Question: I have following small block of code to set validation on edit text when a button is pressed and display the validation message in a dialog.
'''
setContentView(R.layout.addnewcontacts);
Button buttonSave = (Button) findViewById(R.id.buttonSave);
final EditText editTextName = (EditText) findViewById(R.id.editTextName);
buttonSave.setOnClickListener(new View.OnClickListener() {
@Override
public void onClick(View arg0) {
if (editTextName.getText().toString().length() == 0) {
editTextName.setError( "First name is required!" );
}
}
});
}
'''
Code is working fine but the popup is not displaying text in it.

Why popup is not showing text?
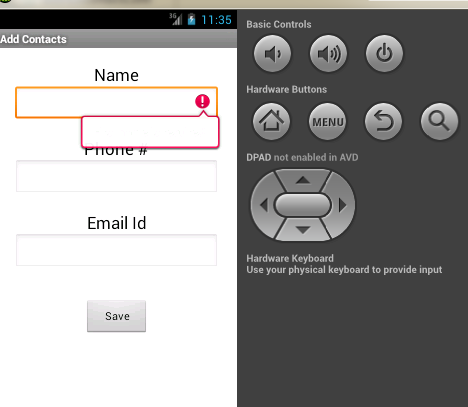
Answer: Call 'EditText.setError()' with a 'SpannableStringBuilder' object.
Check this previous SO question: <URL>